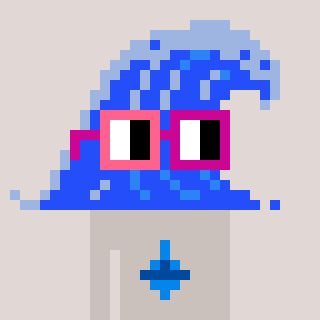
a pixel art character with square pink and red glasses, a wave-shaped head and a foggrey-colored body on a warm background